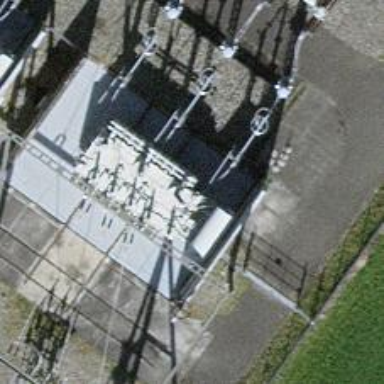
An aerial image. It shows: Transformer is shown.